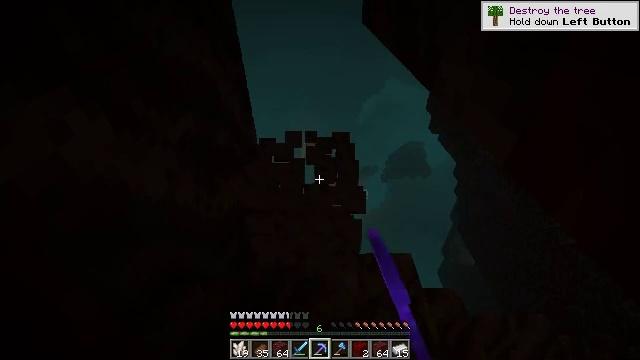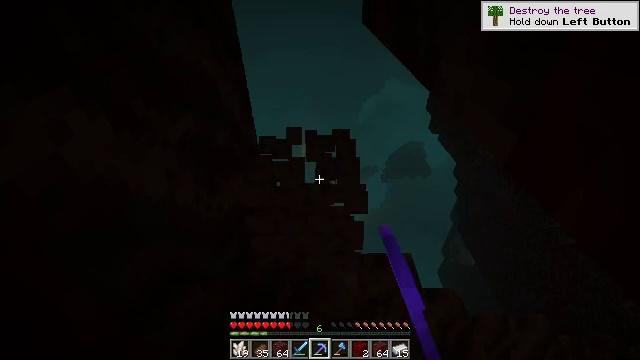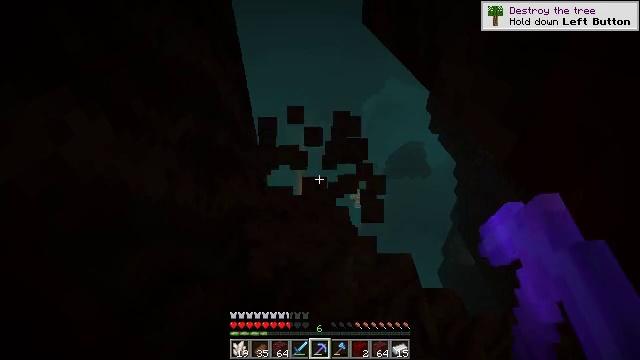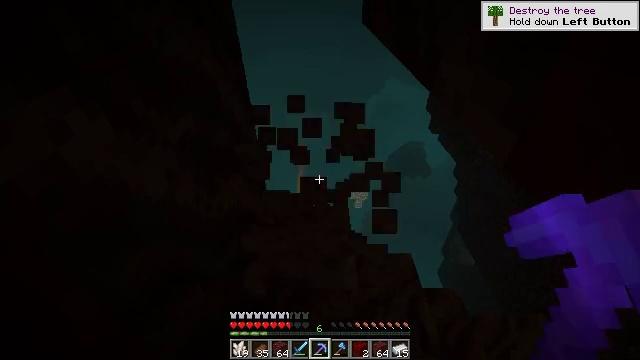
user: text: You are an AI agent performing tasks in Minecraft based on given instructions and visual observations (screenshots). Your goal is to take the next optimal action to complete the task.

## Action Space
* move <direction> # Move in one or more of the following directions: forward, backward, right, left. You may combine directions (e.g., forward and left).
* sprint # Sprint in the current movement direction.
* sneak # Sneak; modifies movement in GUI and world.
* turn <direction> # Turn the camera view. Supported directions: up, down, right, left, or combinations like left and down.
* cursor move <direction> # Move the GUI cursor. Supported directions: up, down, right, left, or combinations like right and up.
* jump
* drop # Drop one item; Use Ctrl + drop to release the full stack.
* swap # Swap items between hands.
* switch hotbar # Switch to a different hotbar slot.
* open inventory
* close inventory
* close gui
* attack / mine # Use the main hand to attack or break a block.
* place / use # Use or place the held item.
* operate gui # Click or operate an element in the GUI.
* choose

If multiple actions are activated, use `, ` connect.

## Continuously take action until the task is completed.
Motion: motion action
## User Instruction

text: Gather soul soil blocks.
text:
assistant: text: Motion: attack / mine
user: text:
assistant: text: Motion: attack / mine
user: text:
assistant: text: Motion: attack / mine
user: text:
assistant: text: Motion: attack / mine